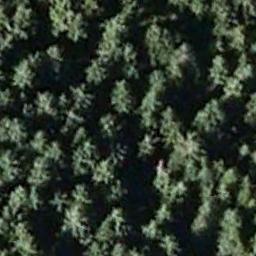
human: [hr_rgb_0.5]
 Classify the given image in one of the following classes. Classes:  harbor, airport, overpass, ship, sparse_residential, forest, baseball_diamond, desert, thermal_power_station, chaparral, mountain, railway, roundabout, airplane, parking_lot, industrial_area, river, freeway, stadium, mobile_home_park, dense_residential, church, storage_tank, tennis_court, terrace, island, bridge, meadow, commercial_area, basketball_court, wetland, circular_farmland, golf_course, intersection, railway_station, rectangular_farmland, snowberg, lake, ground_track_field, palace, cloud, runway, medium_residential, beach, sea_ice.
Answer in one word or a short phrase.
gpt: forest